Field crop: maize
Growth stage: 2
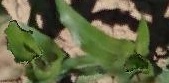
Species: maize